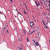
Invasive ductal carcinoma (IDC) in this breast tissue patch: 0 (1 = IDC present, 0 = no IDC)